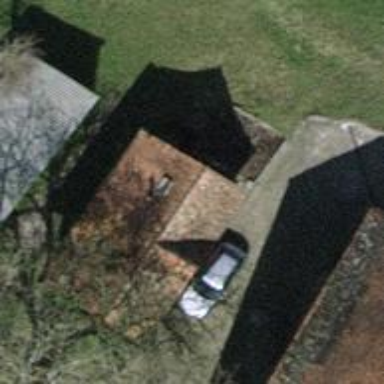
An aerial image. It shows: Shed.